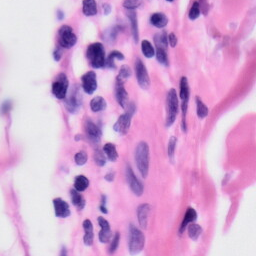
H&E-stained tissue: Skin